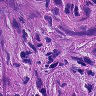
Metastatic tissue present: yes